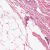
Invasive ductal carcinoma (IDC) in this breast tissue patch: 0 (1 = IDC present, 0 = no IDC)